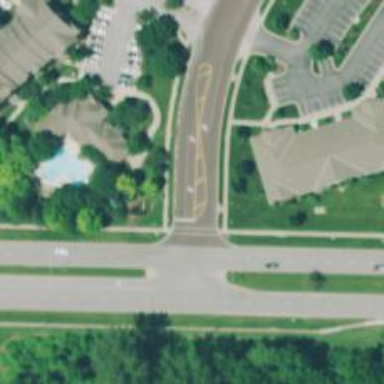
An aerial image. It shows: Road with left marking.